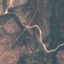
Land use / land cover class: HerbaceousVegetation